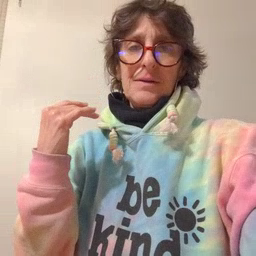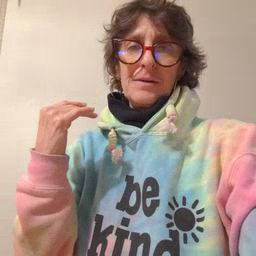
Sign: morning